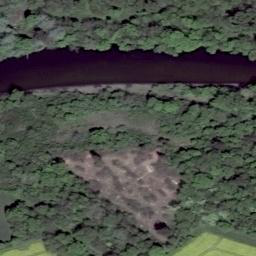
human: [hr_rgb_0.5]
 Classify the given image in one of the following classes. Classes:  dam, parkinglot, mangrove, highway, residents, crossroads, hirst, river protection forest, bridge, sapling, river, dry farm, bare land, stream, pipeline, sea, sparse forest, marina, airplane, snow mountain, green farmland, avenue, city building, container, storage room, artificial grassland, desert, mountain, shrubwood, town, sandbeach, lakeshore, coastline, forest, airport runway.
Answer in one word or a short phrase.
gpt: river